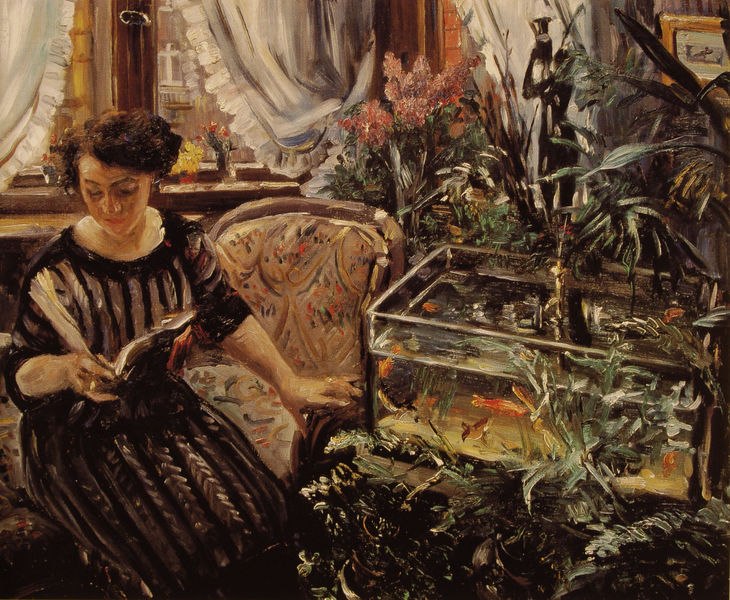
Titel: Dame am Goldfischbassin
Künstler: Lovis Corinth
Standort: Wien
Institution: Österreichische Galerie im Belvedere
Schlagwörter: blätter, dunkel, gemälde, hand, nackt, wasser, weiß, grün, impressionismus, sitzen, stadt, blume, blumen, braun, bunt, fenster, frankreich, frau, frisur, glas, holz, hut, kleid, licht, mund, nase, orange, raum, renoir, schwarz, straße, stuhl, tisch, zimmer, ölbild, ausblick, blick, blüten, dame, haus, rot, tiere, malerei, mode, muster, rock, wand, arm, arme, augen, gesicht, halten, rahmen, stehen, bild, innenraum, portrait, porträt, vorhang, öl, spiegelung, pastos, figur, interieur, realismus, sessel, sitzend, stoff, innen, pflanze, pflanzen, brünett, amphore, skulptur, statue, vase, deutschland, ruhig, bilderrahmen, sofa, wohnzimmer, armlehne, zimmerecke, blumenvase, fassade, genrebild, naturalismus, ziegel, tag, bank, romantik, querformat, duktus, gardine, gardinen, polster, salon, tapete, vorhänge, wohnung, woman, impressionistisch, lesen, verzierung, gestreift, streifen, spiegeln, deutsch, farn, innenansicht, palme, konzentriert, gesenkt, bronze, plastik, couch, holzrahmen, rüsche, rüschen, divan, geneigt, surrealismus, blumenstrauss, blumentöpfe, courbet, buch, fensterrahmen, nach 1900, zeitschrift, zeitung, bürgertum, statuette, fauteuil, sims, aquarium, fisch, brief, romantisch, fensterbank, fensterbrett, lichteffekte, aussen, pinselstriche, viktorianisch, horizontal, lesend, drinnen, amphora, vertieft, laube, lesende, erdtöne, wintergarten, fische, goldfische, pastel, voll, vertikal, frau lesen, goldfisch, detailreich, fischgrät, bekleidet, überladen, recamiere, haptisches, zimmerpflanzen, gardienen, bedacht, pflanzr, erdton, alt jung, eingerichtet, vollgestellt, 19. jahrhundert, foteuil, naturalisitsch, auquarium